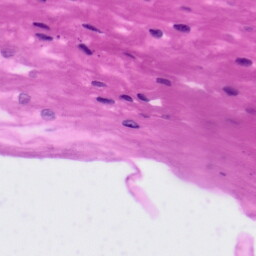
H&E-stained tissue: Tonsil